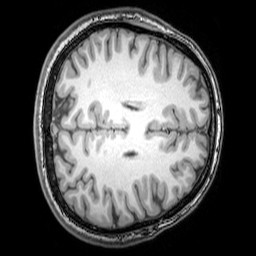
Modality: T1w
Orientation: axial
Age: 25
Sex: male
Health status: healthy
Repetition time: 0.081 s
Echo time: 0.037 s